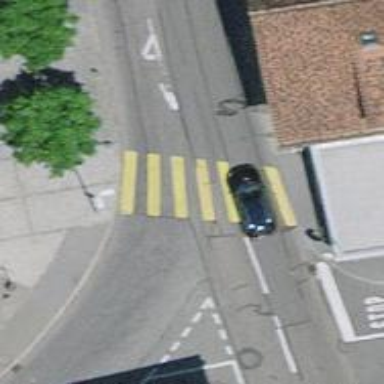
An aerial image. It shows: Uncontrolled zebra crossing on the road.